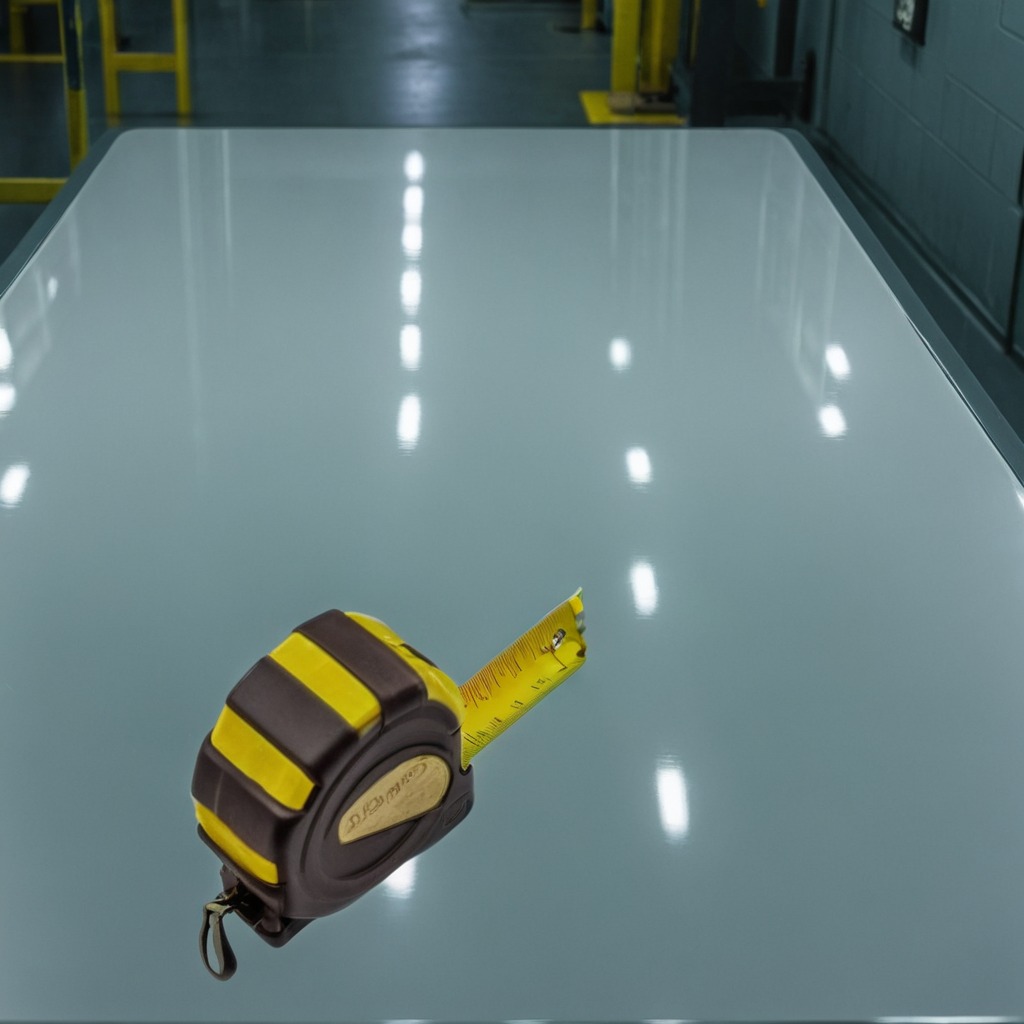
A measuring tape is lying on a high-gloss table in a ship maintenance bay industrial lighting.